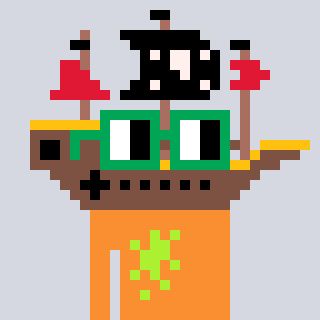
a pixel art character with square green glasses, a pirateship-shaped head and a orange-colored body on a cool background